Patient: sex M, age 48
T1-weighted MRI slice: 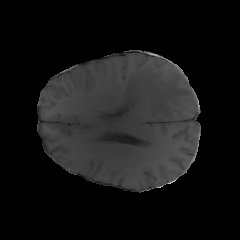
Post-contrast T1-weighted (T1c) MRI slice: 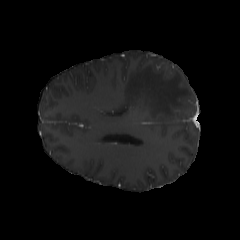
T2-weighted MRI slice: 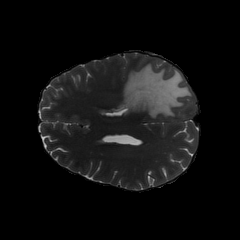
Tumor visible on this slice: yes
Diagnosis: Glioblastoma, IDH-wildtype
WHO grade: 4